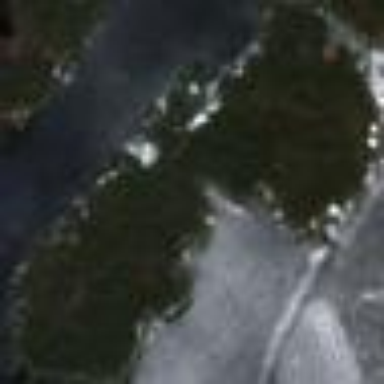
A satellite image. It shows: Islet.